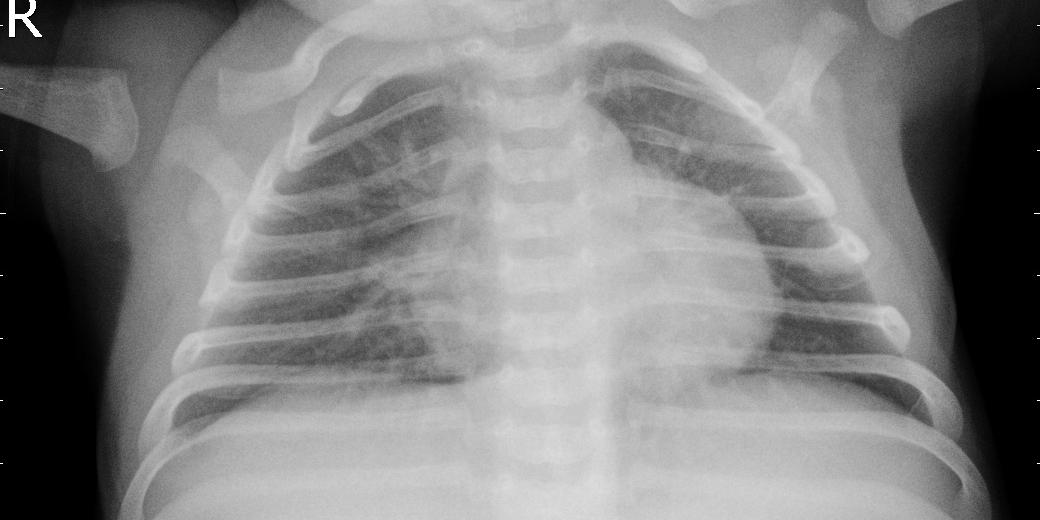
Diagnosis: PNEUMONIA